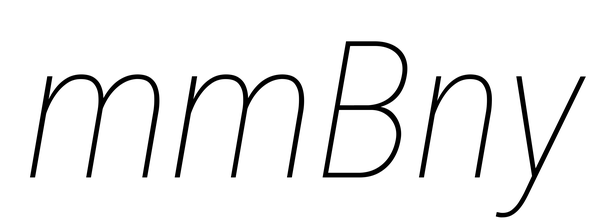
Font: Roboto-Italic_Condensed_Thin_Italic